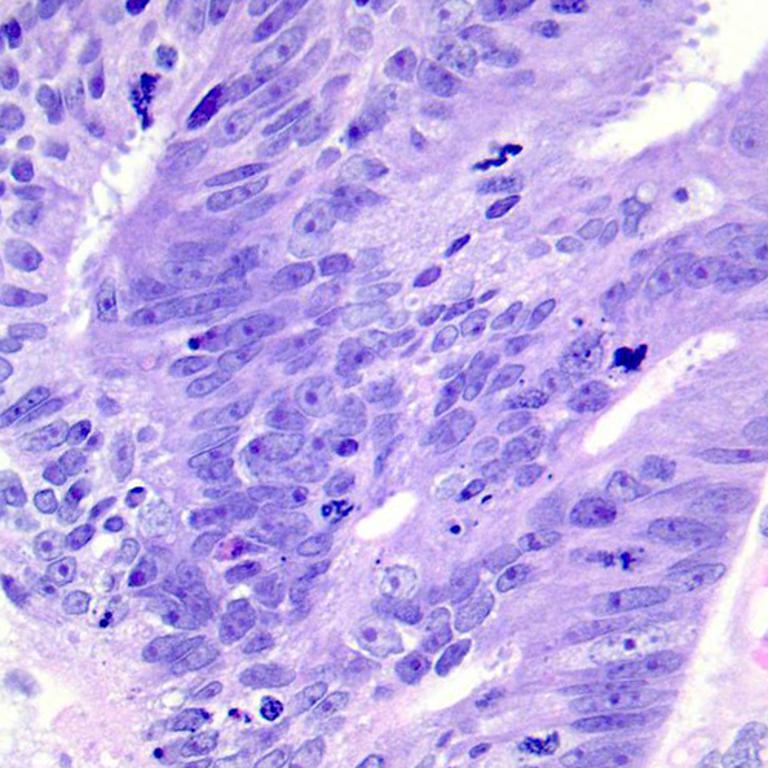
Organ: colon
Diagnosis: adenocarcinomas